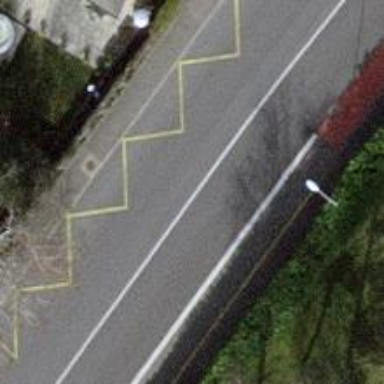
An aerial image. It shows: Secondary road with asphalt surface and dedicated cycle lane.